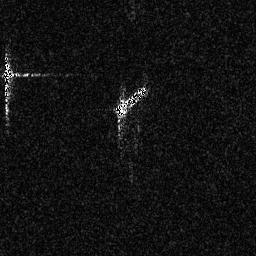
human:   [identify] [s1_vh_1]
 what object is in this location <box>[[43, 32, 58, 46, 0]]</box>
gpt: <ref>1 medium ship at the center</ref>

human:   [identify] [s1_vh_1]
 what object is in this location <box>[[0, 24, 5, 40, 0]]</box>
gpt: <ref>1 medium ship at the left</ref>